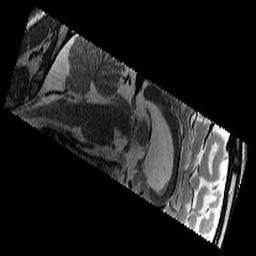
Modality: T2w
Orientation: sagittal
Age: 13
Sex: male
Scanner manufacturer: siemens
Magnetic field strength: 3 T
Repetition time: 9.23 s
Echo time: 0.067 s